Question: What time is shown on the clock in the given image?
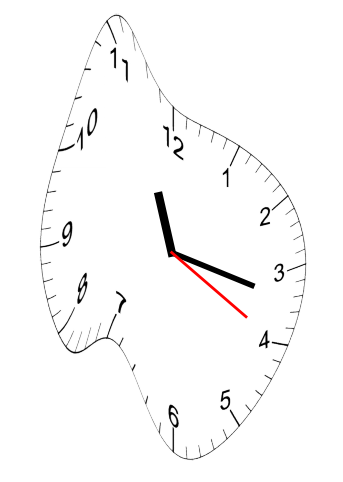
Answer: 11:17:20